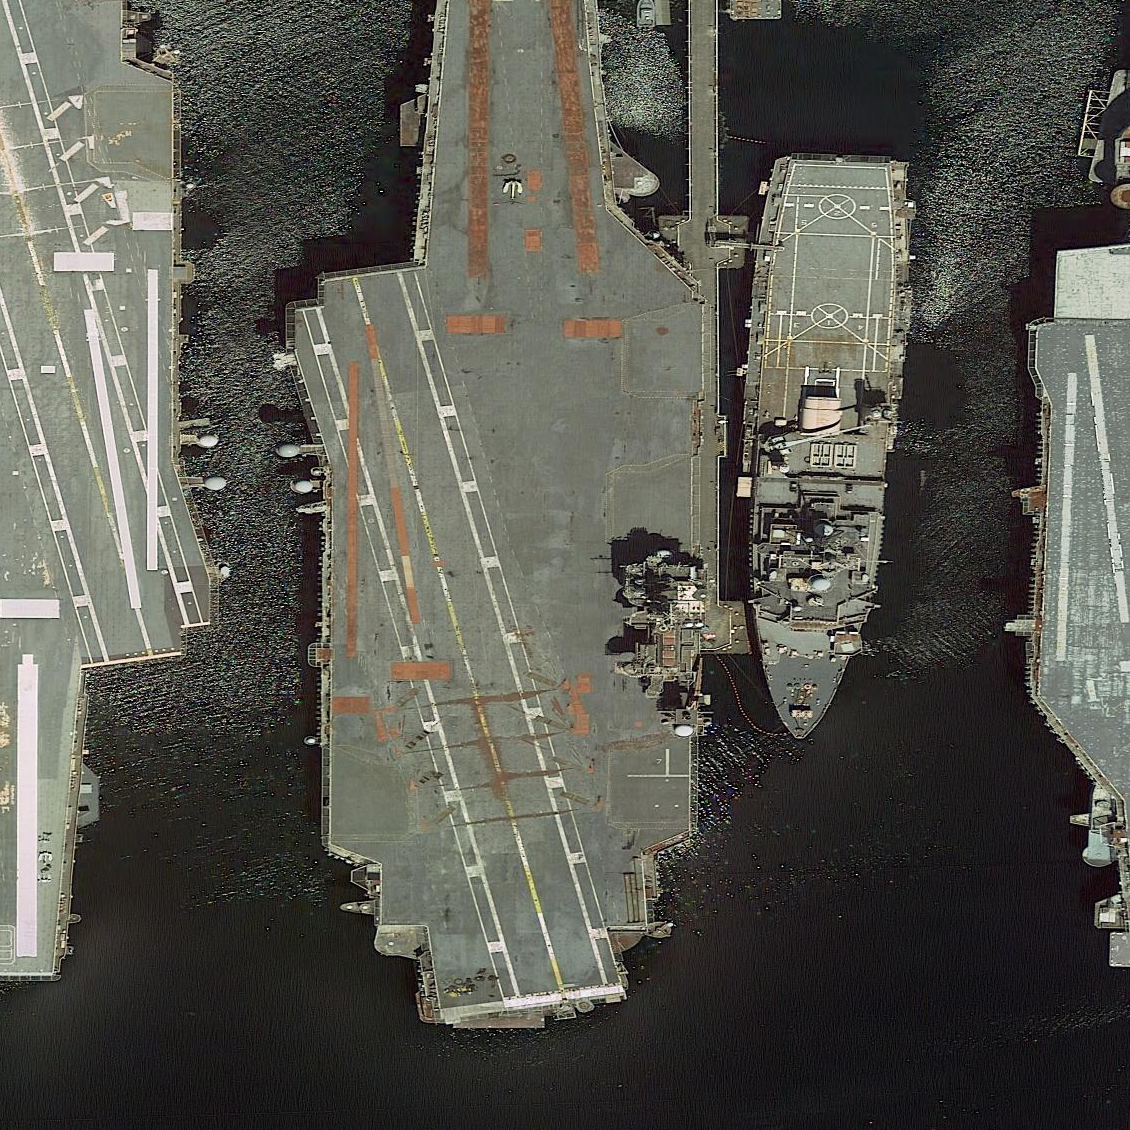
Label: aircraft_carrier